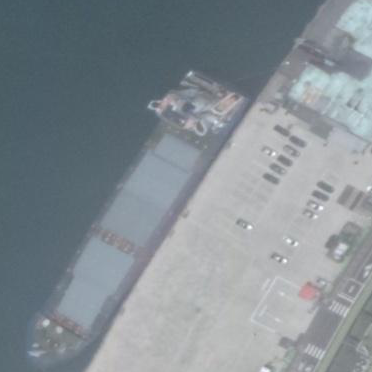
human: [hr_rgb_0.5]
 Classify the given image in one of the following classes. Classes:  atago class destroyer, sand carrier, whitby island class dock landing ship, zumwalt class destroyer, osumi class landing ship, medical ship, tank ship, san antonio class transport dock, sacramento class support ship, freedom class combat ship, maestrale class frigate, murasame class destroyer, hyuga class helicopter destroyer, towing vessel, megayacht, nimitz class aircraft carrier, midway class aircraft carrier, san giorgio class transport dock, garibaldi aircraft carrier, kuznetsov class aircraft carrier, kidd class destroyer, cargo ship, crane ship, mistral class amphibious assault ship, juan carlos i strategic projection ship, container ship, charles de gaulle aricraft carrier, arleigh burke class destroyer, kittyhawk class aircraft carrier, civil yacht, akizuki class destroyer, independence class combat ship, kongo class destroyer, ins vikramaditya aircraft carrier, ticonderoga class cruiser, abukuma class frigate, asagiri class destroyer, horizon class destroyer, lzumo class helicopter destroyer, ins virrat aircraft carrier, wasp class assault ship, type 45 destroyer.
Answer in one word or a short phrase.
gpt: Cargo ship